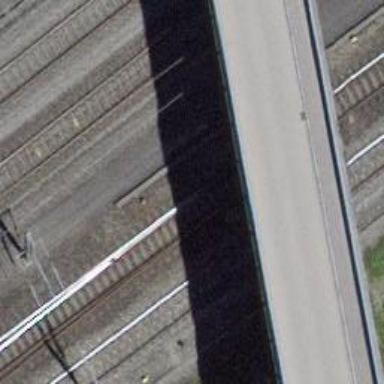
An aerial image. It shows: Railway switch.